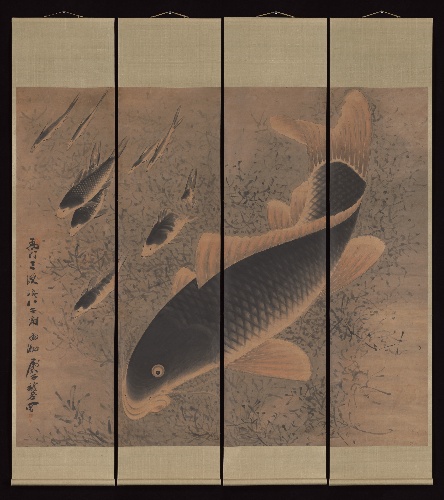
Title: 清　龔谷　躍鯉圖　四條屏|Nine carp
Artist: Gong Gu
Artist bio: Chinese, active 19th century
Date: 19th century (?)
Object type: Hanging scrolls
Classification: Paintings
Medium: Set of four hanging scrolls, ink and color on paper
Culture: China
Period: Qing dynasty (1644–1911)
Dimensions: Image (each) 85 1/2 × 18 3/4 in. (217.2 × 47.6 cm)
Overall: 85 1/2 × 72 1/2 in. (217.2 × 184.2 cm)
Department: Asian Art
Credit line: Purchase, Friends of Asian Art Gifts, 2018
Accession year: 2018
Repository: Metropolitan Museum of Art, New York, NY
Tags: Fish